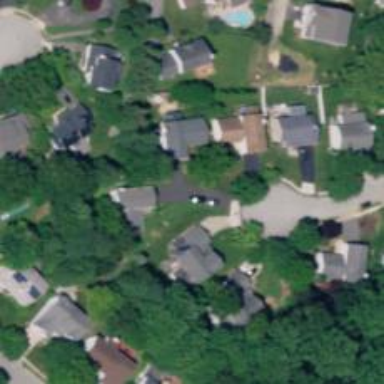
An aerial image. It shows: Driveway.